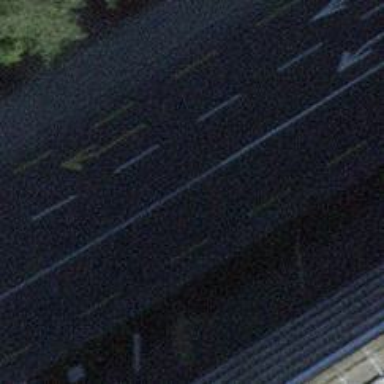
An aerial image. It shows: Secondary road with asphalt surface. It has separate cycle lane and sidewalk.